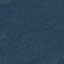
Land use / land cover: Forest